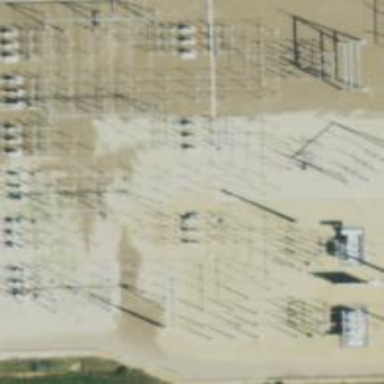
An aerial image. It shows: Switch used for power control.